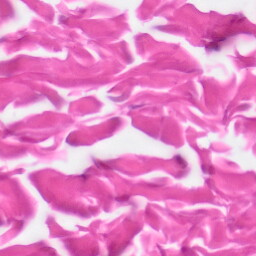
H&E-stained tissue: Skin